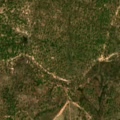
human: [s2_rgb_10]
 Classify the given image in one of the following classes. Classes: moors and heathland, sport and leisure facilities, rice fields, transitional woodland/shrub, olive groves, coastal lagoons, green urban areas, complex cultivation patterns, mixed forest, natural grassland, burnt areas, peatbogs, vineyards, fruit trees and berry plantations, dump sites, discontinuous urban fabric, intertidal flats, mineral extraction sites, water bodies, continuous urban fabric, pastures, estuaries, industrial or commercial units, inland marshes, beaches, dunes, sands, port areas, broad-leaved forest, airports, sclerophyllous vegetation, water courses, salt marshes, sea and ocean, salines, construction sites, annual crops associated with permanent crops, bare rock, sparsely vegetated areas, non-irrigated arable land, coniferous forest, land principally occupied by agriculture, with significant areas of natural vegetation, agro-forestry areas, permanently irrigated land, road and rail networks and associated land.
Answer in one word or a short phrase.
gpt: agro-forestry areas